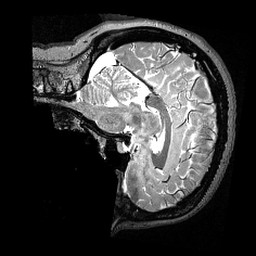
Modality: T2w
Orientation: sagittal
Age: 27
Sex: female
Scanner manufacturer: siemens
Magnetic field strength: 3 T
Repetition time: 3.2 s
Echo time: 0.479 s